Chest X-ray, AP view. Patient: 59 years old, sex M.
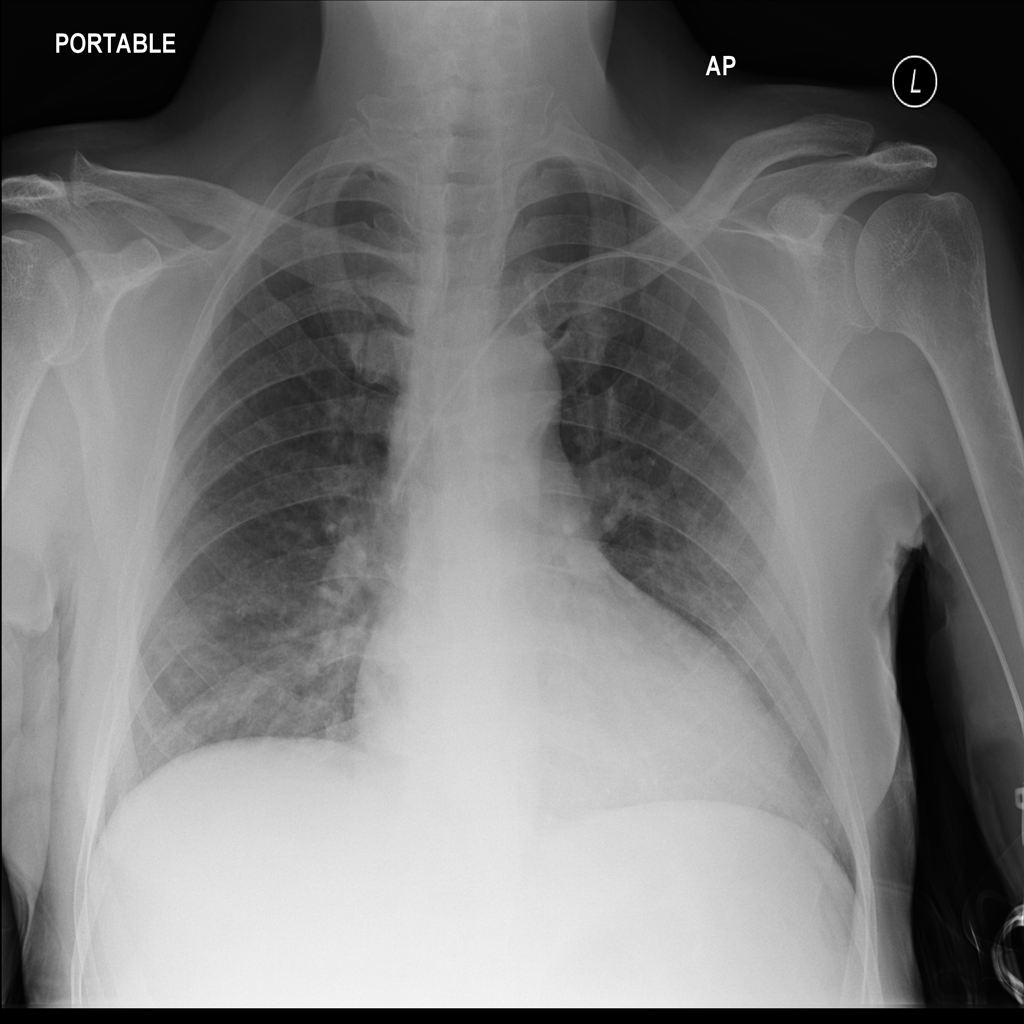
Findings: No Finding